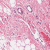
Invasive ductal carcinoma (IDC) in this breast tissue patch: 0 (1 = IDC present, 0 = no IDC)